Question: We have some Batch scripts (.bat) in Windows to execute the "backups" and "archive log" for the databases. These scripts are called from Tivoli periodically.
For each executed script, the process creates a sub session in order to load the DB2cmd environment, in order to execute the db2 commands and exit.
'''
call db2cmd hourly.cmd
'''
The content of the script is this:
'''
db2 -fE:\DB2\scripts mp\db2_job_savedbhourly.db2 -zE:\DB2\scripts mp\db2_job_savedbhourly.log
exit
'''
The content of the db2 file is (however, it is not important because it is executed correctly)
'''
archive log for database ICMNLSDB
'''
We are facing a problem with these scripts, and I think it is related with the . At one execution, the script freezes, and it starts to consume the whole CPU (see attached image). After this behavior, we cannot execute any other DB2 command from the CLP.
We kill all the CMD.exe and db2bp.exe processes, but the error persists.
There is nothing in the db2diag.log file, and the only solution is to restart the machine.
Probably, the CMD.exe process losses the communication with the db2bp.exe, and the exit cannot be executed. I would like to understand the origin of this problem and learn how to execute db2 processes in Windows.

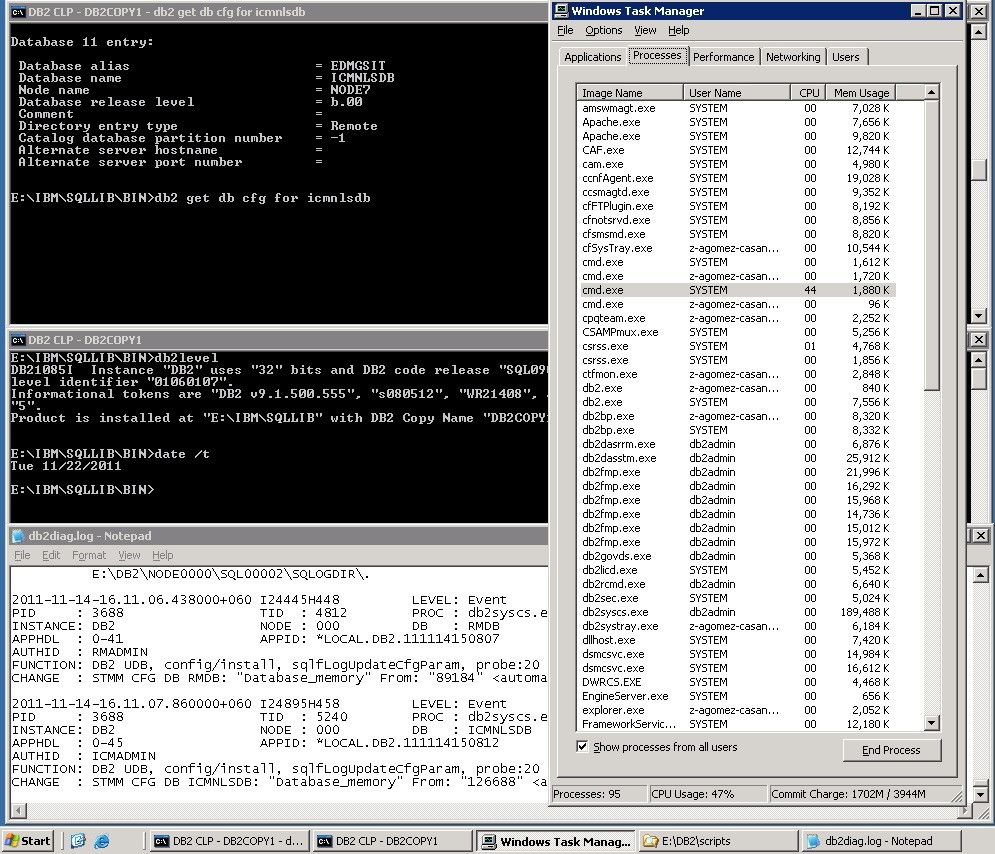
Answer: Our friend @AngocA seems to check into SO often but hasn't been checking this dangling question even though he did something to close it. Let's at least put his answer in here so folk know it's by user. :) Courtesy of tonight's Point Pimp. :-D
> "The problem was in another db2cmd session where there was an
infinitive loop. This created a scenario when new db2cmd session
blocked because the first session used the whole CPU. - AngocA"